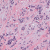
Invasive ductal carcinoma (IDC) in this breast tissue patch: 1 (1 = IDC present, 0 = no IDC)